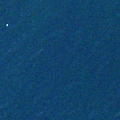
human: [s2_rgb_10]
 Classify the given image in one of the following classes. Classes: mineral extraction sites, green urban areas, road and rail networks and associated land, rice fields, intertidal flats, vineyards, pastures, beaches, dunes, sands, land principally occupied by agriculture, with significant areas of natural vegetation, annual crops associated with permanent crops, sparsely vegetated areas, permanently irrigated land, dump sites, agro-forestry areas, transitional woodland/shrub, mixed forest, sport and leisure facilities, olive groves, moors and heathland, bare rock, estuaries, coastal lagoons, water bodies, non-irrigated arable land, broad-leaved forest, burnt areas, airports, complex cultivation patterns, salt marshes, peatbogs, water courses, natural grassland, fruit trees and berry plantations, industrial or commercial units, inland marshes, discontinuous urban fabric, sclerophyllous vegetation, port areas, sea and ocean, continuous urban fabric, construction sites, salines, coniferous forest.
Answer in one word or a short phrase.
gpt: sea and ocean